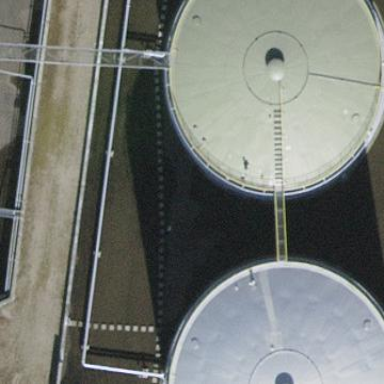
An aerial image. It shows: Building with storage tank.